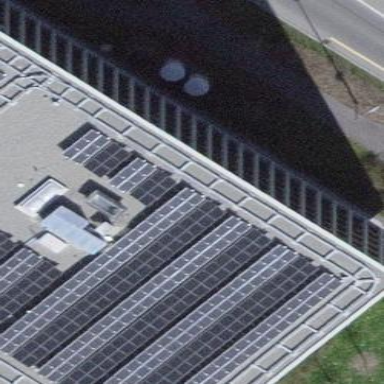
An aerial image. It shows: Solar power generator.